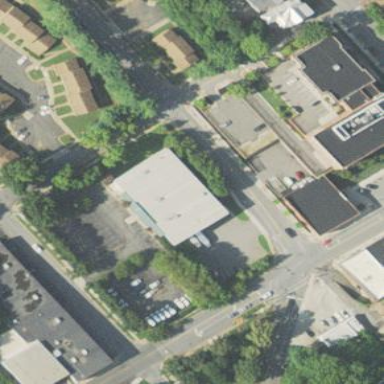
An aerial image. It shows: Building that serves as food bank.